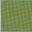
Piece: xx